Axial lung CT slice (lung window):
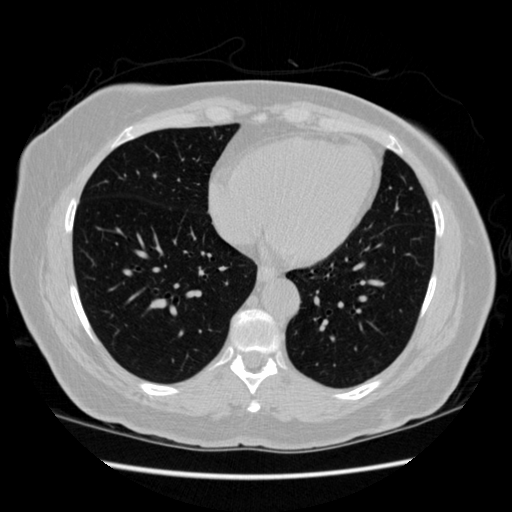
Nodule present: no